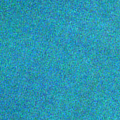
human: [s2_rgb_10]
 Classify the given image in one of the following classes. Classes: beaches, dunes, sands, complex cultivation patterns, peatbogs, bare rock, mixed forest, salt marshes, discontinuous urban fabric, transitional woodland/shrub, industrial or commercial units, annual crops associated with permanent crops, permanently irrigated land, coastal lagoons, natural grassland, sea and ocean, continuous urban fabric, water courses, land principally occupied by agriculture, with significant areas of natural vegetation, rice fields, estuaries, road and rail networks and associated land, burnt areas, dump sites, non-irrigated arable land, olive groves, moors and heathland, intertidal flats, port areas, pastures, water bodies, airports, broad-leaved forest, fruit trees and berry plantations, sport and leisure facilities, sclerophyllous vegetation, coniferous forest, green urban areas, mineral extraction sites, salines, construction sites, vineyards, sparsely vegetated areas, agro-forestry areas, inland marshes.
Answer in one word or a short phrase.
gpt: sea and ocean